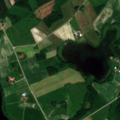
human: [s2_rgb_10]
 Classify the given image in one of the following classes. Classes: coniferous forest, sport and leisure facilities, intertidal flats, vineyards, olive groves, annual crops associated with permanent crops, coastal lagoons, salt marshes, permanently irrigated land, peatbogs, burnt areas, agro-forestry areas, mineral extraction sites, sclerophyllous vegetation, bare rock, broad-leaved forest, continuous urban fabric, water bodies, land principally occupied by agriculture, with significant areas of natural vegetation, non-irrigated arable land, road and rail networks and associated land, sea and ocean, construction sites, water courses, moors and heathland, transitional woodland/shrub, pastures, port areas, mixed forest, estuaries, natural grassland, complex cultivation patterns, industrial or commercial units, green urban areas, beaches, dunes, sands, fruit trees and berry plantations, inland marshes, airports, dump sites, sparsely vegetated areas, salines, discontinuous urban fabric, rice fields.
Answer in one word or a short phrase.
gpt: land principally occupied by agriculture, with significant areas of natural vegetation, mixed forest, water bodies